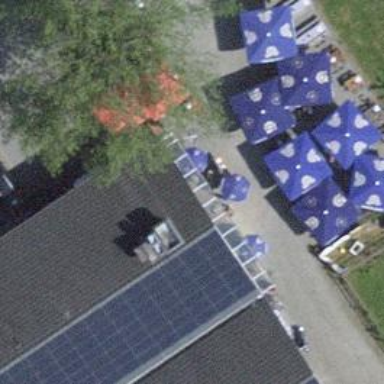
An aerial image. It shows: Restaurant.